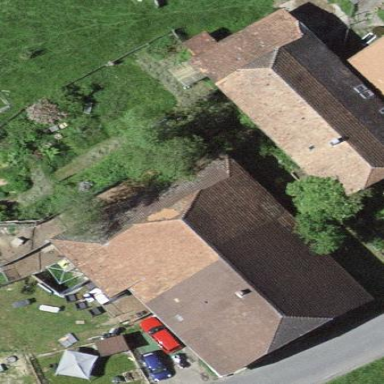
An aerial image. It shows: Barn.